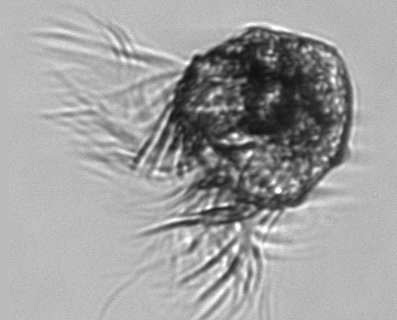
Label: Pelagostrobilidium